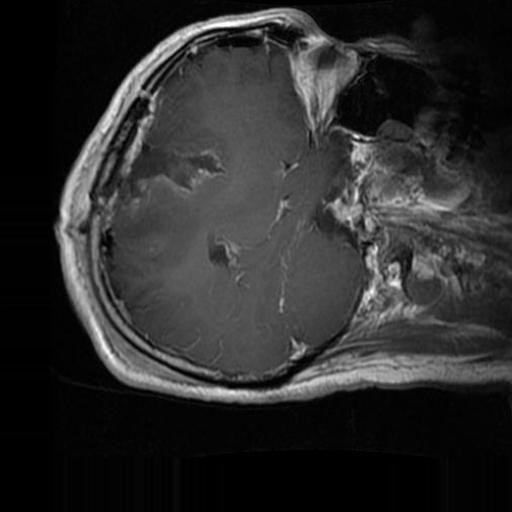
Label: brain_glioma